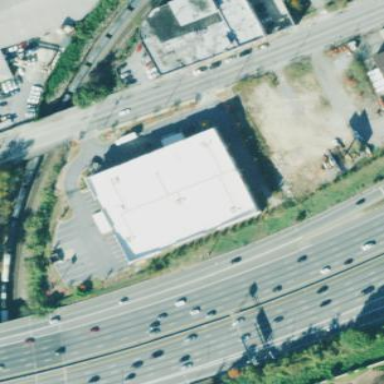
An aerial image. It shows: Building that serves as storage rental shop.